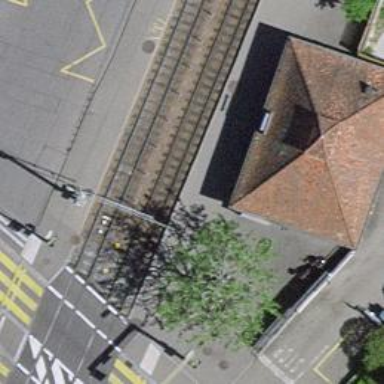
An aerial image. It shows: Tram stop with public transport stop position.